Question: I have a 'label' that contains a 'Input' 'Radio' with a background image.
As you can see here
I need the "Ja" and "Nej" to be like 5-10pix to the left, but I just can't seem to find a solution.
Can someone help me here ?
HTML:
'''
<label id="labelradio1" for="Radio1">Ja
<input id="Radio1" type="radio" value="yes"></label>
<label id="labelradio2" for="Radio2">Nej
<input id="Radio2" type="radio" value="no"></label>
'''
CSS:
'''
#txtradiocall input[type='radio']{
position:absolute;
margin: -99999px;
}
#txtradiocall label{
display: inline-block;
cursor: pointer;
width: 15px;
height: 15px;
margin: 4px;
}
#txtradiocall #labelradio1 {
background: url('http://www.xxxx.com/images/images/thumb_up_green-v2.png');
background-repeat:no-repeat;
cursor: pointer;
width: 35px;
height: 22px;
}
#txtradiocall #labelradio2 {
background: url('http://www.xxxx.com/images/images/thumb_down-red-v2.png');
background-repeat:no-repeat;
cursor: pointer;
width: 35px;
height: 22px;
}
'''
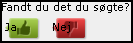
Answer: I'd suggest:
'''
#txtradiocall #labelradio1 {
background-image: url('http://placekitten.com/35/22');
}
#txtradiocall #labelradio2 {
background-image: url('http://placekitten.com/35/22');
}
#txtradiocall label {
padding: 0 40px 0 0;
cursor: pointer;
width: 35px;
height: 22px;
background-position: 100% 50%;
background-repeat: no-repeat;
}
'''
<URL>.
The above specifies the 'background-image' property, rather than the shorthand, because with the shorthand the 'id'-based selectors overrides the later declarations for 'background-repeat' and 'background-position' (since the shorthand defines all properties, '-color', '-repeat' and '-position').
Also, specify all shared properties in one place, which makes it easier to keep properties consistent and more easily maintainable.